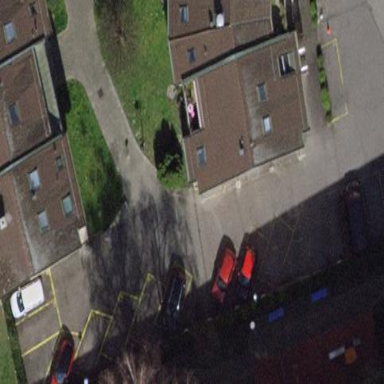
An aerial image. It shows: Parking lane designated for parking.